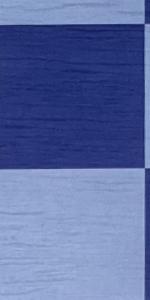
Label: Empty